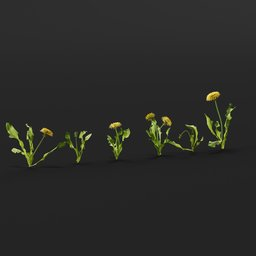
Label: nature